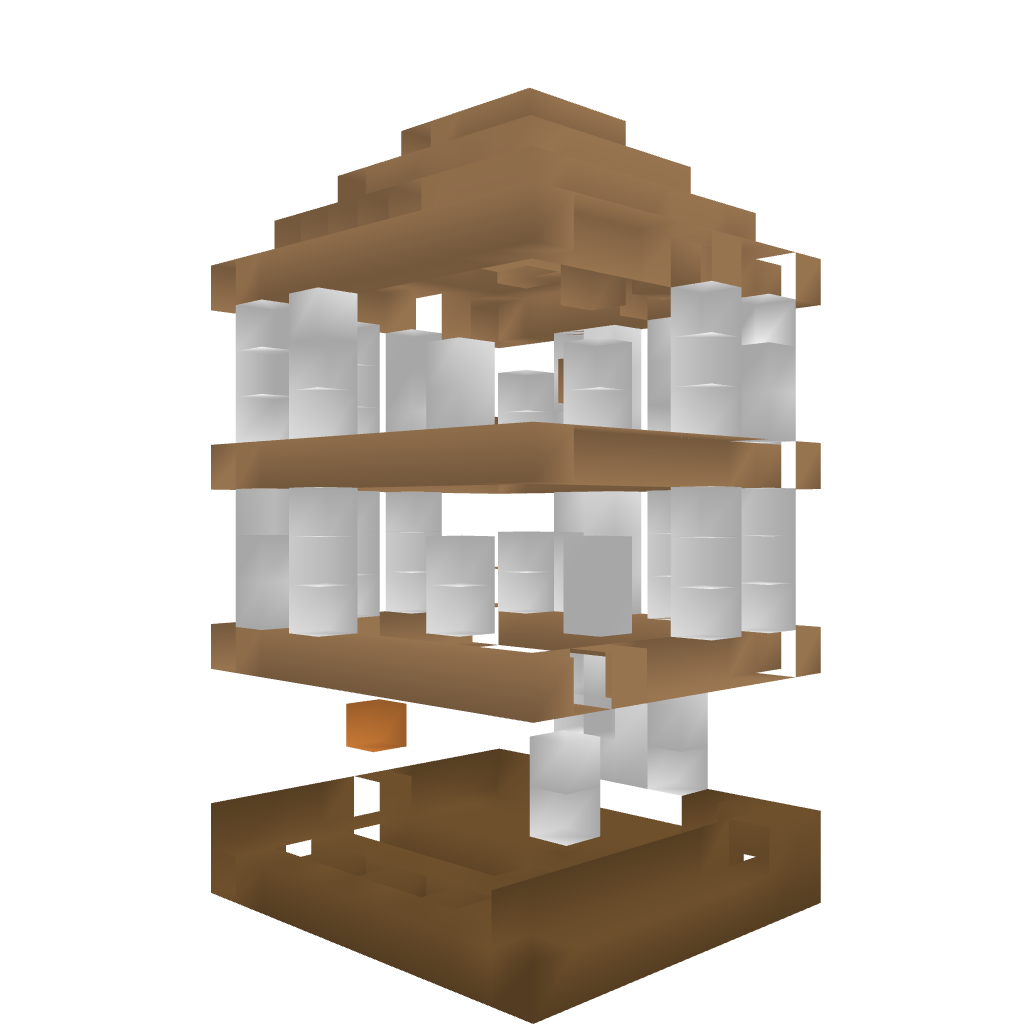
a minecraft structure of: luxury apartment bad low quality